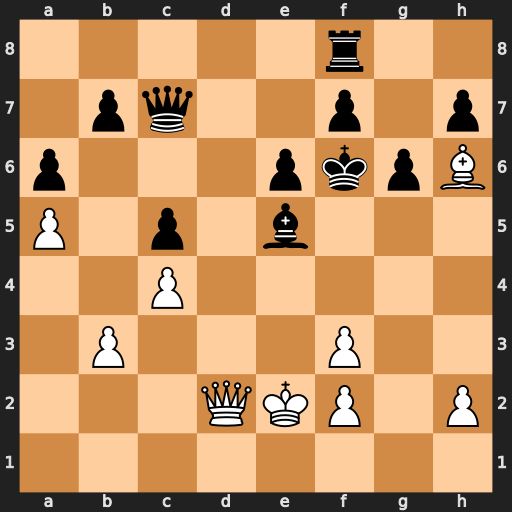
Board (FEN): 5r2/1pq2p1p/p3pkpB/P1p1b3/2P5/1P3P2/3QKP1P/8
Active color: w
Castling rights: -
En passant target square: -
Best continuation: Qg5#